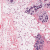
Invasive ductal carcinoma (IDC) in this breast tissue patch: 0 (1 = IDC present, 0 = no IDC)